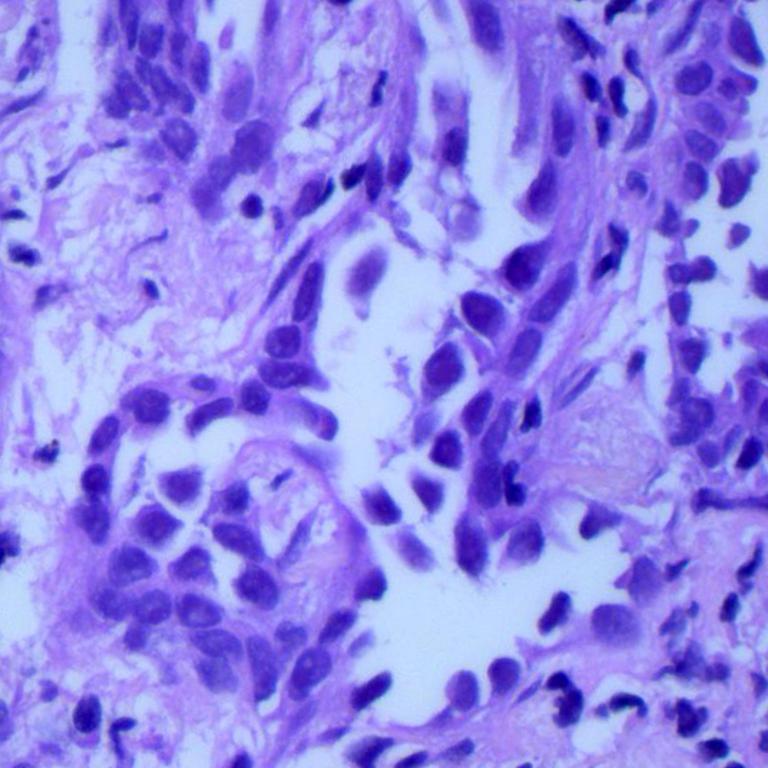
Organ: lung
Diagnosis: adenocarcinomas